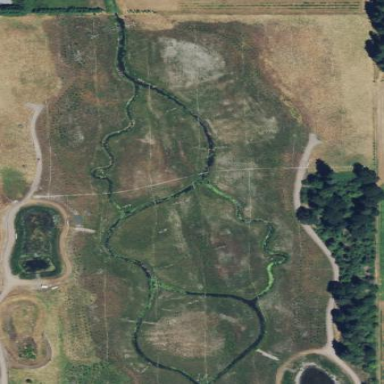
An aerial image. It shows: Nature reserve consisting of marsh wetland area.